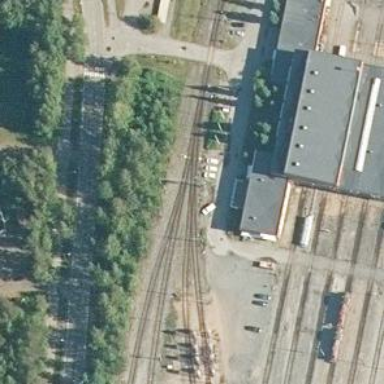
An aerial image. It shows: Rail yard with electrified contact lines for the railway.